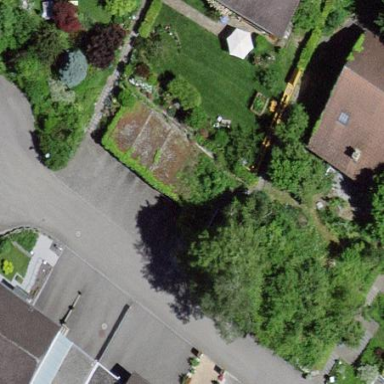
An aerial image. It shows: Group of garages.